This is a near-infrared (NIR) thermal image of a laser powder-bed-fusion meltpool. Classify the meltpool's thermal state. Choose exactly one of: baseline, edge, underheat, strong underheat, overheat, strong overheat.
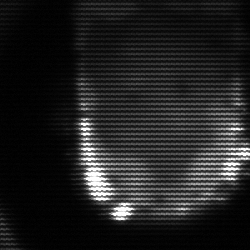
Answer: baseline